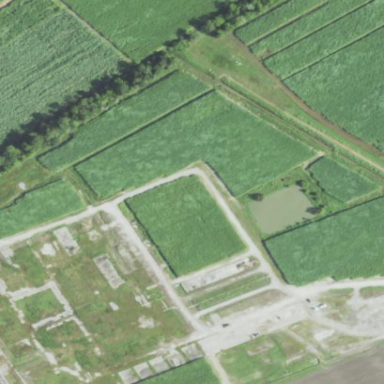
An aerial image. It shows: Brownfield site.